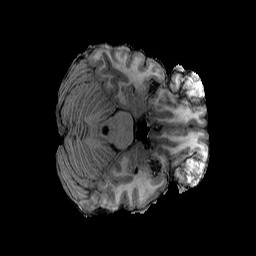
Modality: T1w
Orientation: axial
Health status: healthy